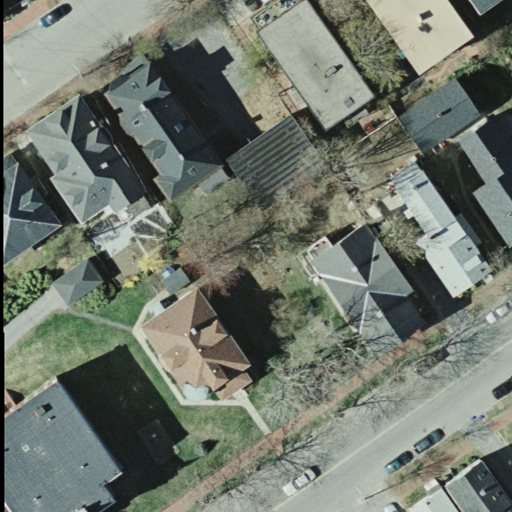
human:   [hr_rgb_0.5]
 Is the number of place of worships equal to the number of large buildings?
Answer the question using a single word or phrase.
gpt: no

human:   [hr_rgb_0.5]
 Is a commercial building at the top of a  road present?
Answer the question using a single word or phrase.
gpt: no

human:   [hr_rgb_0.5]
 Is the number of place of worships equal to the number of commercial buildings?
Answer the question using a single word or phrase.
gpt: no

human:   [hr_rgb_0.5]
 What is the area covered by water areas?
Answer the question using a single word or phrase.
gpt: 0m2

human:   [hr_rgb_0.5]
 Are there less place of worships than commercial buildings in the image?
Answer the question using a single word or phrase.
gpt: no

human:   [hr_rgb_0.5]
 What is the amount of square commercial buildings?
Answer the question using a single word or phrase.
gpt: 0

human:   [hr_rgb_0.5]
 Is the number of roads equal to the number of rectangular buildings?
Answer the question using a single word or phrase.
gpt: no

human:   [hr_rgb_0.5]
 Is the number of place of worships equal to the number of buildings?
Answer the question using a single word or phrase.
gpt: no

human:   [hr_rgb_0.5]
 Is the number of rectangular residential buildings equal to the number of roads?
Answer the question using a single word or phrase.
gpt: no

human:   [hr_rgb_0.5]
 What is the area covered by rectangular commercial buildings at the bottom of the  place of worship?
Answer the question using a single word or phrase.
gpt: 0m2

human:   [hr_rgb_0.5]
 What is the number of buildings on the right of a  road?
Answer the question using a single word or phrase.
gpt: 3

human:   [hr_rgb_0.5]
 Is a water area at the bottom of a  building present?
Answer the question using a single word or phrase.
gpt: no

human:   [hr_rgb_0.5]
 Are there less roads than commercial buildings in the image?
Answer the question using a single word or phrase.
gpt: no

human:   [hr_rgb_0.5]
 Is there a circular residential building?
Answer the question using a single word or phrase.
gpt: no

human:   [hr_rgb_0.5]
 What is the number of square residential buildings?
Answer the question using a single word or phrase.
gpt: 0

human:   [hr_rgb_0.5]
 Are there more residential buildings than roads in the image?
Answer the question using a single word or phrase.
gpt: yes

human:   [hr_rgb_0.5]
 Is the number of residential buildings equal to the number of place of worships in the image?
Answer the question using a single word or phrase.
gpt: no

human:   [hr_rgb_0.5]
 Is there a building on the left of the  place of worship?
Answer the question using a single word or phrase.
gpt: no

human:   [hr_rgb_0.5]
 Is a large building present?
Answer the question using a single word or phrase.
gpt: no

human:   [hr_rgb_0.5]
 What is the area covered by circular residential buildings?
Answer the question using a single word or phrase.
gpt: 0m2

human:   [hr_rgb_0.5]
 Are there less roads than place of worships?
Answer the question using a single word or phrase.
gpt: no

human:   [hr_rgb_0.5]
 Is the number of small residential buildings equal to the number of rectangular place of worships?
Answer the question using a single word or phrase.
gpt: no

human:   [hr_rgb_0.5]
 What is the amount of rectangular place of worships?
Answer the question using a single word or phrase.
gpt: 1

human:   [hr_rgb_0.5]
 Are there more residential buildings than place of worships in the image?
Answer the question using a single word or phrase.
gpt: yes

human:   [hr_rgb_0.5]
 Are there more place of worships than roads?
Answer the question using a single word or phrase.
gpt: no

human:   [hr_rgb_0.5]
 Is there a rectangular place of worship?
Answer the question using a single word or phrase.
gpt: yes

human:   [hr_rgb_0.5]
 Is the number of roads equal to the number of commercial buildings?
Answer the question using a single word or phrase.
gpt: no

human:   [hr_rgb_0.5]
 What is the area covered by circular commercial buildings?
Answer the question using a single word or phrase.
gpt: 0m2

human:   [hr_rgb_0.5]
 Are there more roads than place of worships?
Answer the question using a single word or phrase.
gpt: yes

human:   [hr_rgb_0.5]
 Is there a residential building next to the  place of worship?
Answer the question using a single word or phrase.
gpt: yes

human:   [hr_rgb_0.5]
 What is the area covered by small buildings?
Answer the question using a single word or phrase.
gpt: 118m2

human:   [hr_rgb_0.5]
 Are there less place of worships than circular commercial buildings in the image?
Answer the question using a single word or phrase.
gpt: no

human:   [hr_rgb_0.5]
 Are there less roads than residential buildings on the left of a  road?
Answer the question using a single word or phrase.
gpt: no

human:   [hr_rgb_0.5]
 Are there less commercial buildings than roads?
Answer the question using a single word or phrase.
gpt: yes

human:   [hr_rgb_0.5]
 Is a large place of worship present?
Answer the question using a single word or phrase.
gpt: no

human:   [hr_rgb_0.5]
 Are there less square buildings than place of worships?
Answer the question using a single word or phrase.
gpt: yes